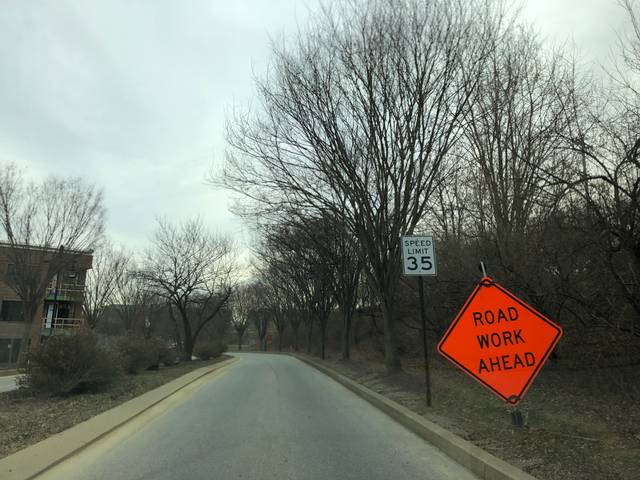
Region: United States
Coordinates: 40.024, -75.635